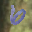
Label: 6